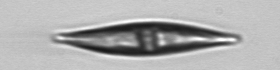
Label: Pleurosigma